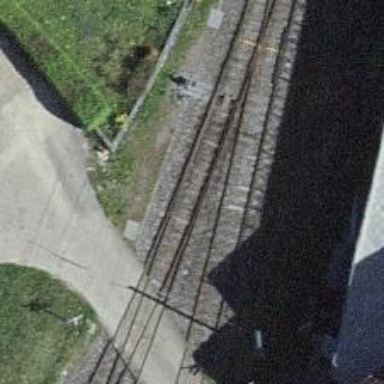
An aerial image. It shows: Railway switch.